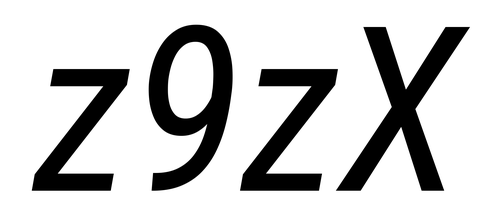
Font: Roboto-Italic_Condensed_Italic